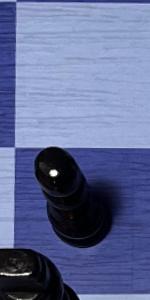
Label: Pawn_Black